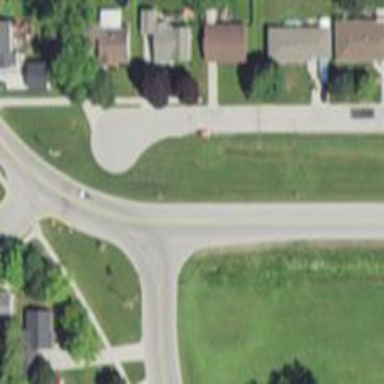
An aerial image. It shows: Secondary road.